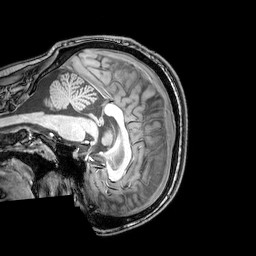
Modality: T1w
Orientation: sagittal
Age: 24
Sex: male
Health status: healthy
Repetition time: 0.081 s
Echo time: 0.037 s